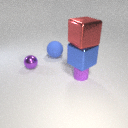
small purple rubber cylinder below large blue metal cube